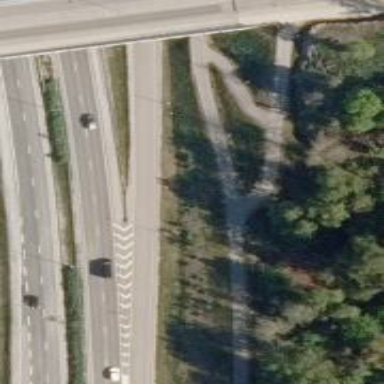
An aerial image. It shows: Tertiary trunk link road with asphalt surface.